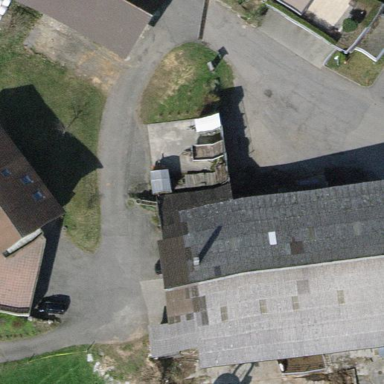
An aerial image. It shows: Farmyard in rural farm setting.